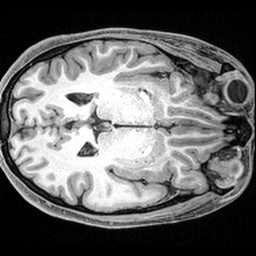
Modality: T1w
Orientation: axial
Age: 25
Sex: female
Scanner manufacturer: siemens
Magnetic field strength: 3 T
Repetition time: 2.4 s
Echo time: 0.0022 s